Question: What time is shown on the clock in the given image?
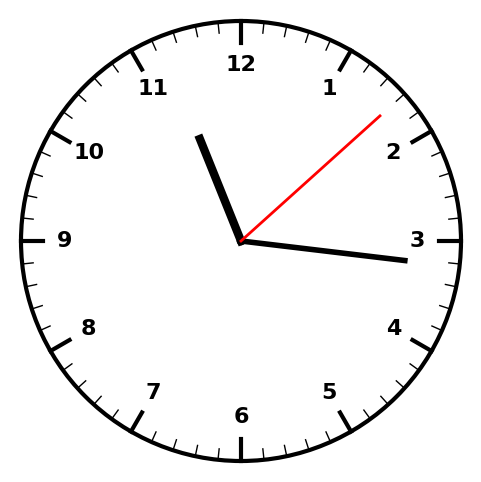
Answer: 11:16:08